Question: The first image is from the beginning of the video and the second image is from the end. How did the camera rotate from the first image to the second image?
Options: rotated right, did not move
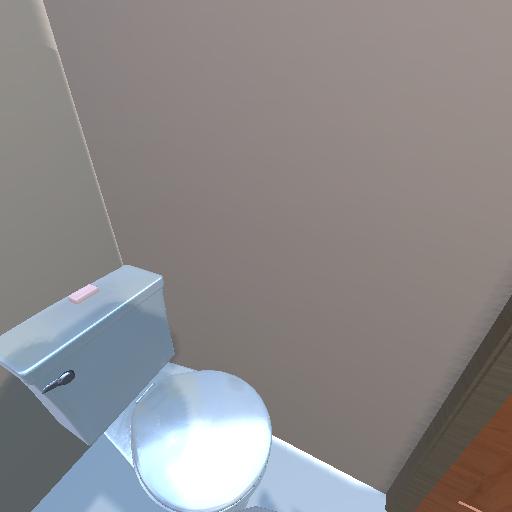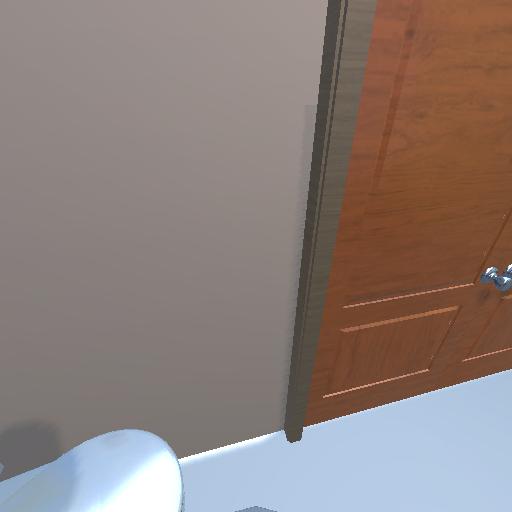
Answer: rotated right